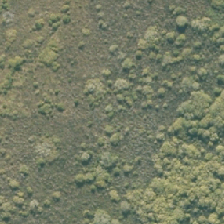
Land cover: herbaceous_freshwater_vege